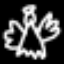
Label: angel